Field crop: maize
Growth stage: 2
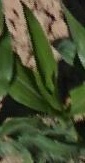
Species: maize